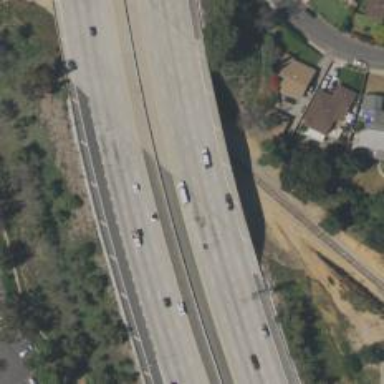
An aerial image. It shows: Motorway.